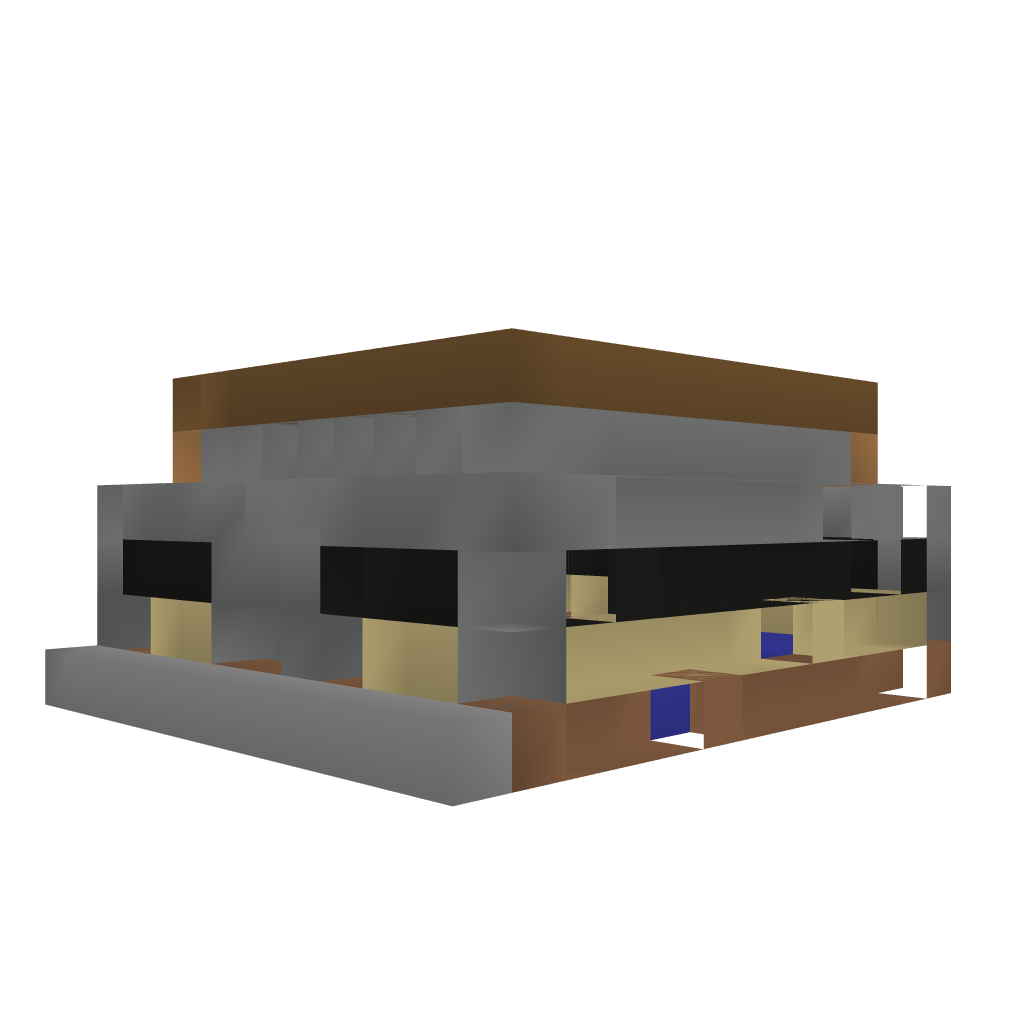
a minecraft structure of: w4rl0's Basic House